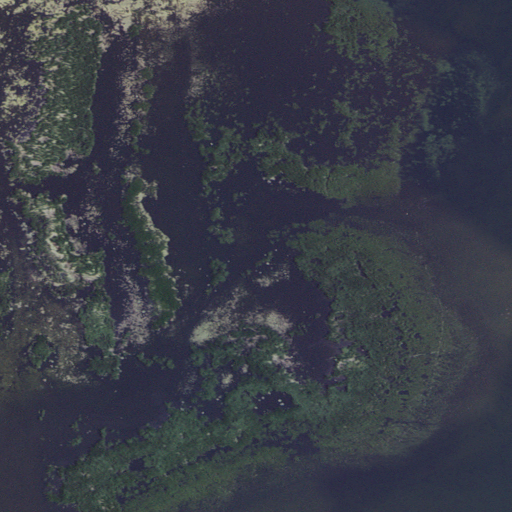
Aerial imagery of cape in Michigan named Mallard Point containing open water and herbaceous wetlands